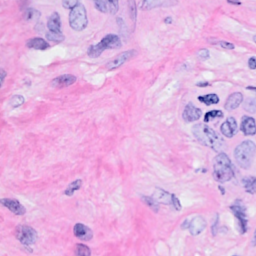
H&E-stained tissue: Breast